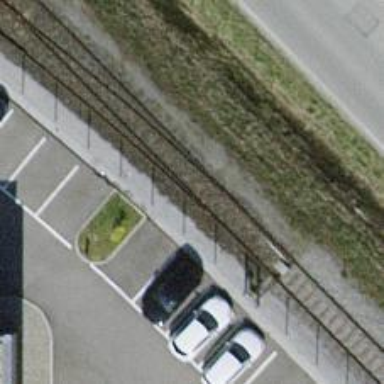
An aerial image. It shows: Railway switch.